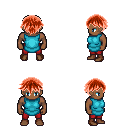
a pixel art fantasy rpg character, male body template, human, dark skin, teal tunic, red pants, red short bangs hairstyle, brown shoes, four views (front, back, left, right), 2x2 character sprite sheet, small pixel art, hard edges, no anti-aliasing